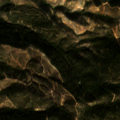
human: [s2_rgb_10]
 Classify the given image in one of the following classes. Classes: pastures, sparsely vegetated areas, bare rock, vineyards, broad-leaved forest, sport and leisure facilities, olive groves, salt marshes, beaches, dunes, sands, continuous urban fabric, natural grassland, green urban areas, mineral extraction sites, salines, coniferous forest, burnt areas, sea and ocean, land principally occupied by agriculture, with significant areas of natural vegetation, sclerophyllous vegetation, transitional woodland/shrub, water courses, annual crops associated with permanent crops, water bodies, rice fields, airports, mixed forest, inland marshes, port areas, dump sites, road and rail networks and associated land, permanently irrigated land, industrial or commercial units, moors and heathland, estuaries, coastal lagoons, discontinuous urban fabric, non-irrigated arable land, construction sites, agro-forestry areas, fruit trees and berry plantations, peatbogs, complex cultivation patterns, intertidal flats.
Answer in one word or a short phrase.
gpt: broad-leaved forest, transitional woodland/shrub